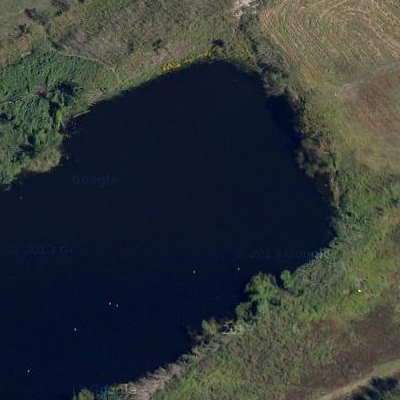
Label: dRiverLake